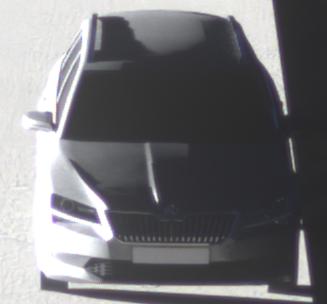
Make: Skoda
Model: Superb Combi 1.4 TSI
Detailed model: Superb (III) Combi
Model produced from: 2015/09
Model produced until: 2018/06
Doors: 5
Color: gray
Road condition: dry road
Daytime: sunrise or sunset
Contrast: high contrast